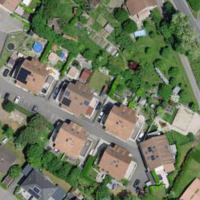
EUNIS habitat code: 54
Species observed at this site:
Mentha spicata